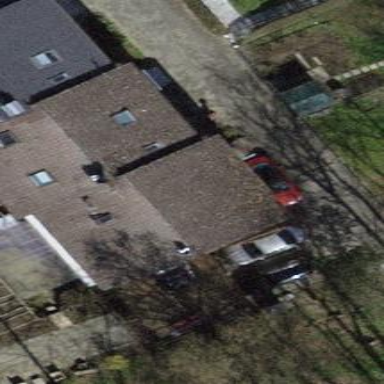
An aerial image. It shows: Gabled roofed house.